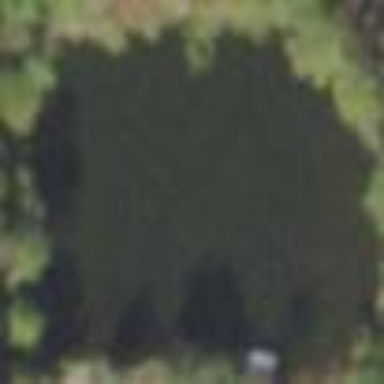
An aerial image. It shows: Pond with natural water.